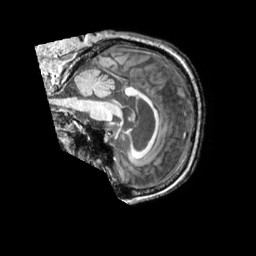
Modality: T1w
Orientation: sagittal
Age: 82
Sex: male
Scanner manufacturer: philips
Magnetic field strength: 3 T
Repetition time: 0.009875 s
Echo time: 0.004595 s